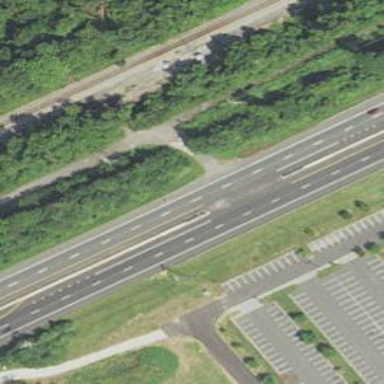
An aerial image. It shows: Trunk link highway.